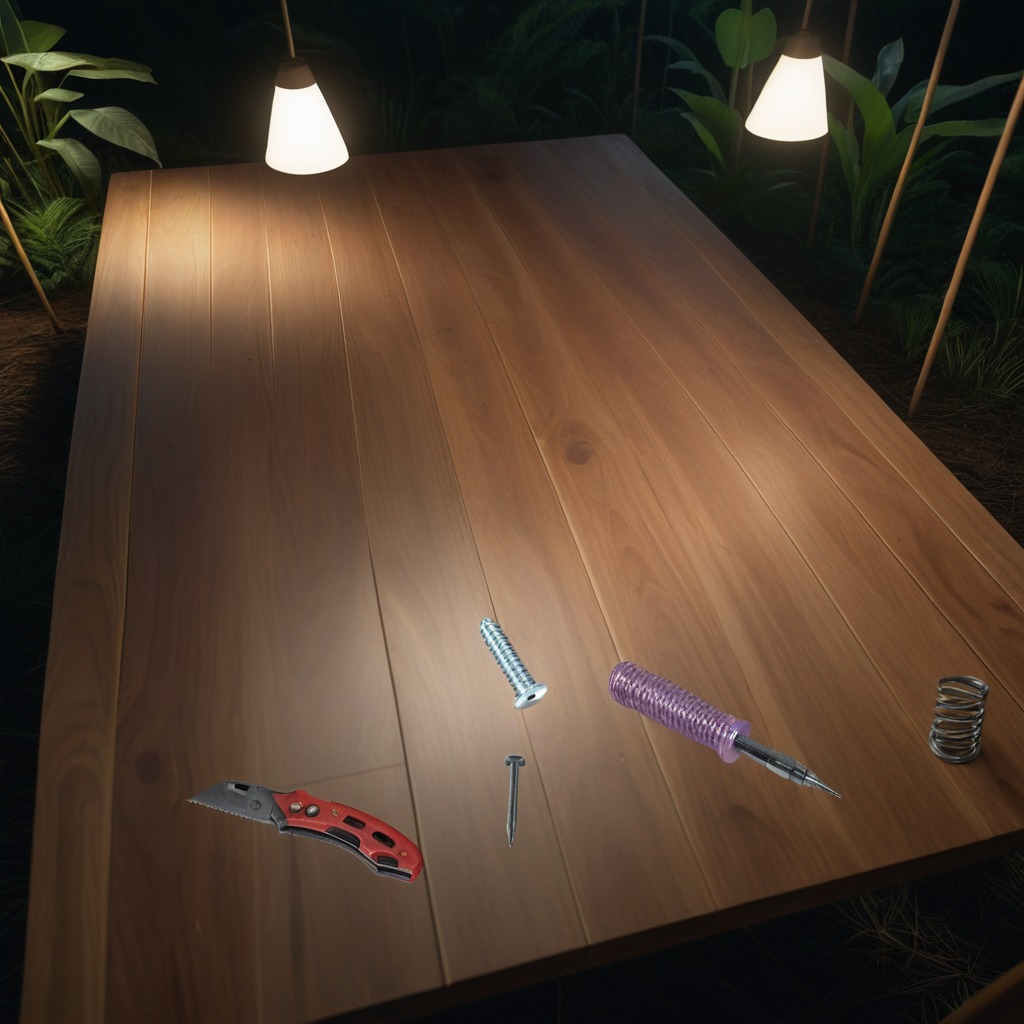
A utility knife, a metal machine screw, an iron nail, a coiled metal spring, and a screwdriver are lying on the wooden table inside a jungle field workshop tent at night.